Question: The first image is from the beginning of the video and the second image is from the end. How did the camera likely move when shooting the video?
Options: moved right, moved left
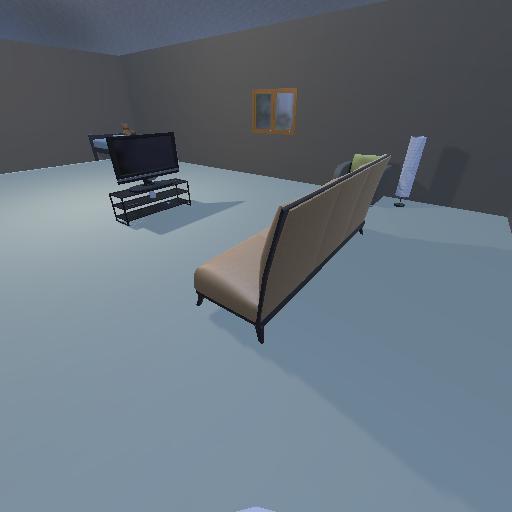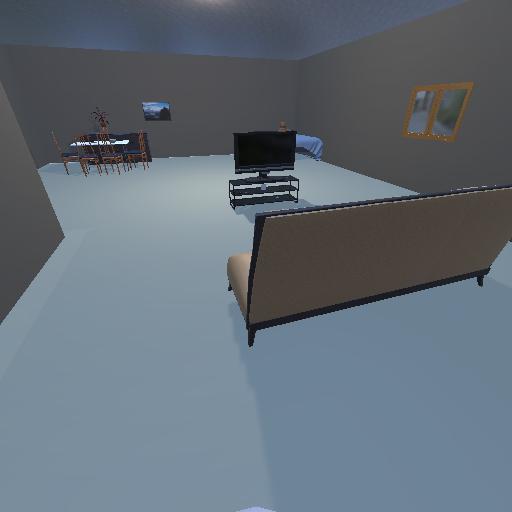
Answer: moved right